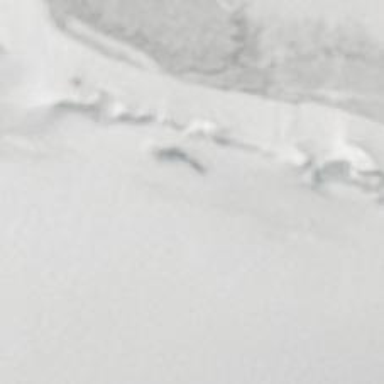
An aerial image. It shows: Crevasse in the natural environment.